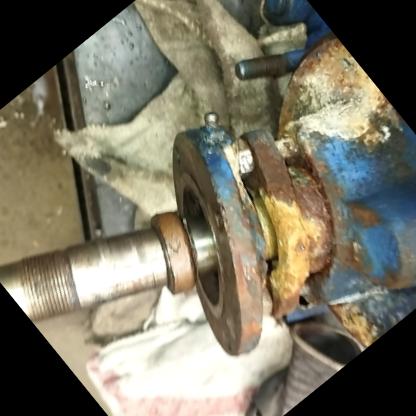
Klasa: inne